Question: I'm building a Google add-on using Google Apps Script.
Is there any way to disable the button on a card (indicated below)?

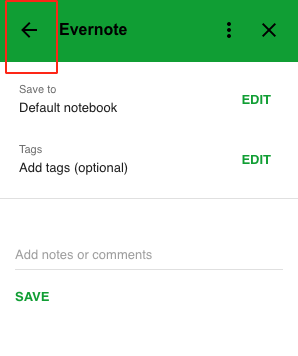
Answer: ### Answer:
### More Information:
From the documentation on <URL>:
> ...the button for the user to navigate from your contextual cards to your non-contextual cards.